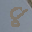
Label: 8